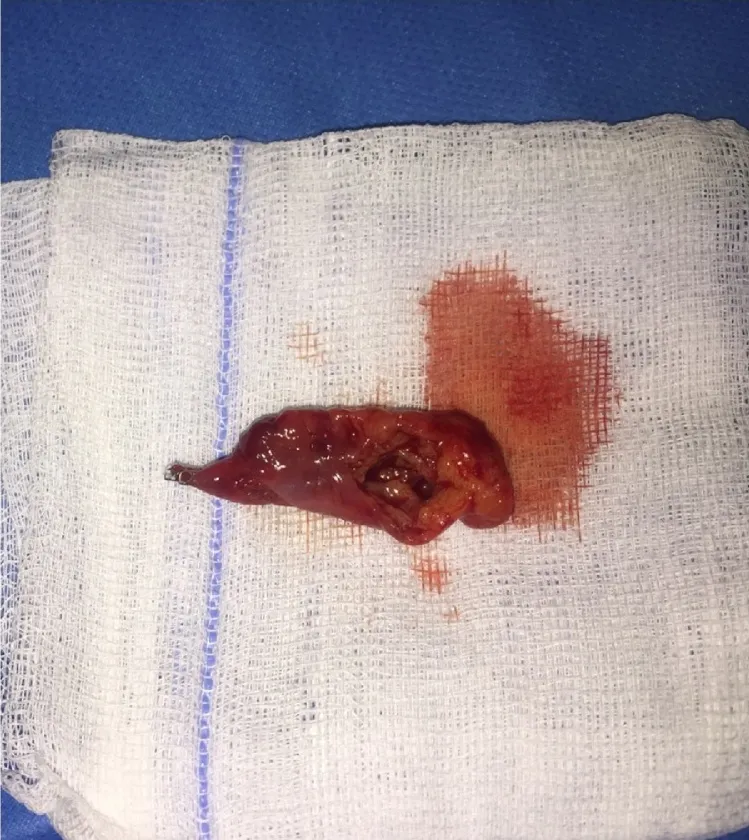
Macroscopic view of the biopsy taken from the tumor.
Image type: medical_photograph (other_medical_photograph)